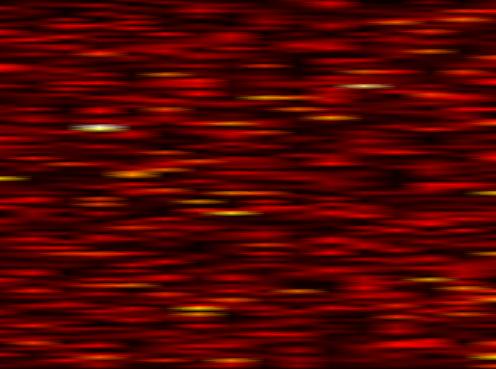
Label: UFMC